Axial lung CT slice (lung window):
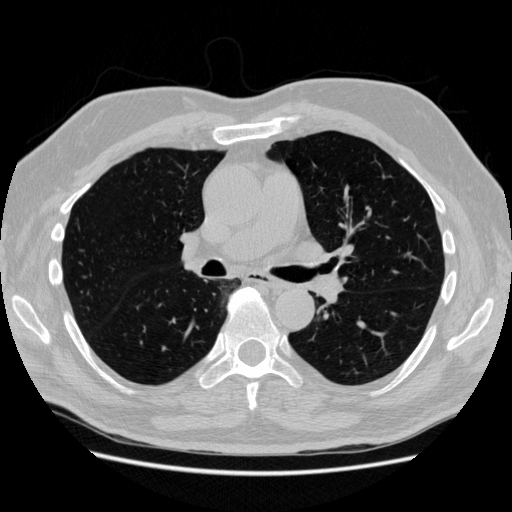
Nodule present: no